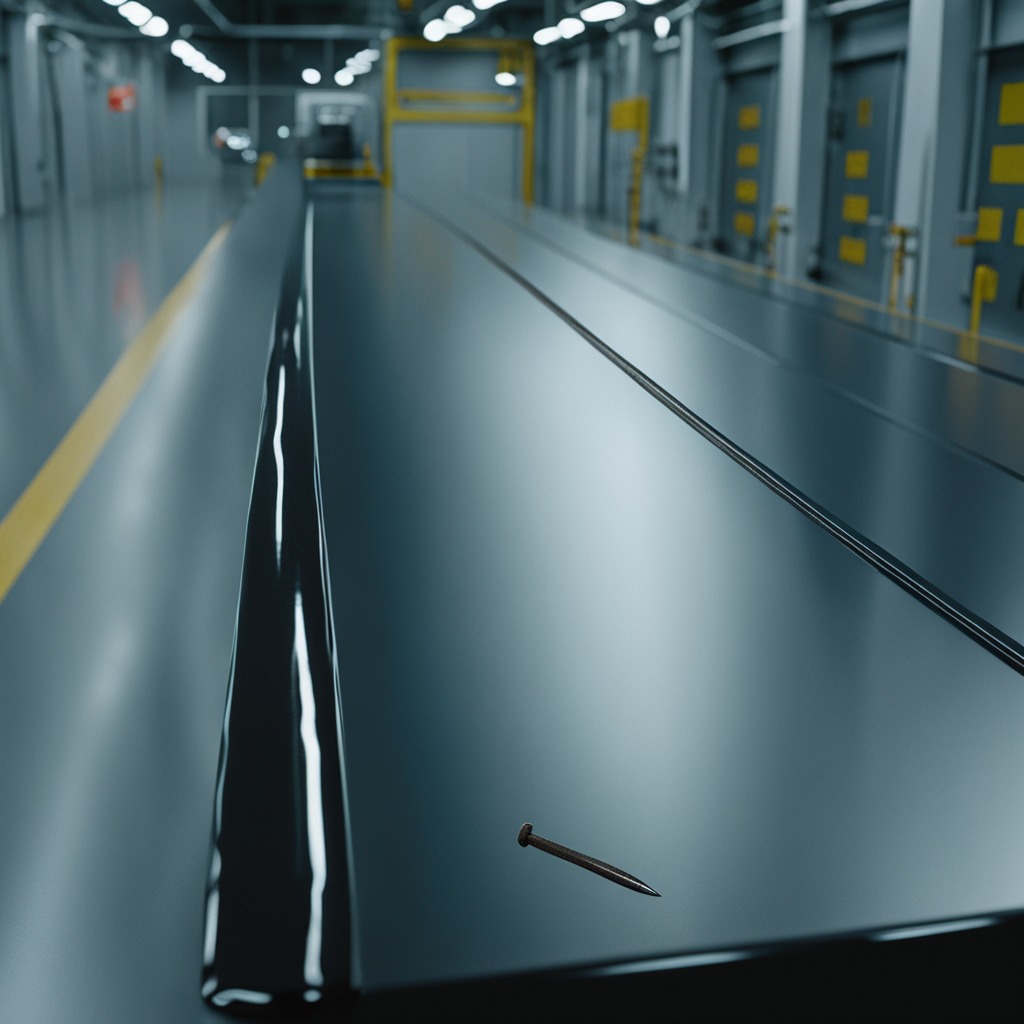
A nail is lying on the table in the ship maintenance bay.